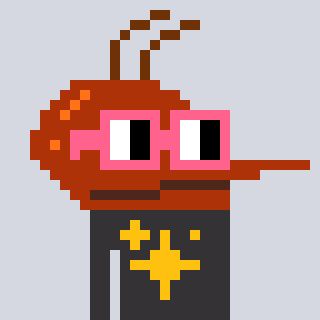
a pixel art character with square pink glasses, a mosquito-shaped head and a grayscale-colored body on a cool background